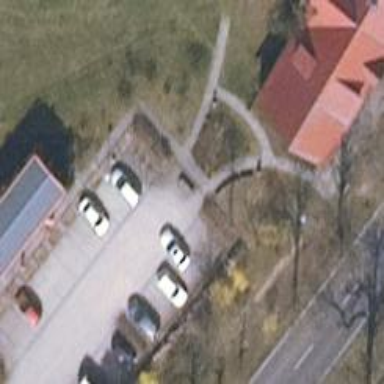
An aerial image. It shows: Road serving as parking aisle.